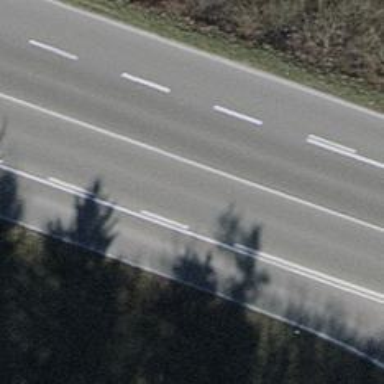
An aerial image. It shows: Asphalt motorroad with trunk classification.